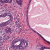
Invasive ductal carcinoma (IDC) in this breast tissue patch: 0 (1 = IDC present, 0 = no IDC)